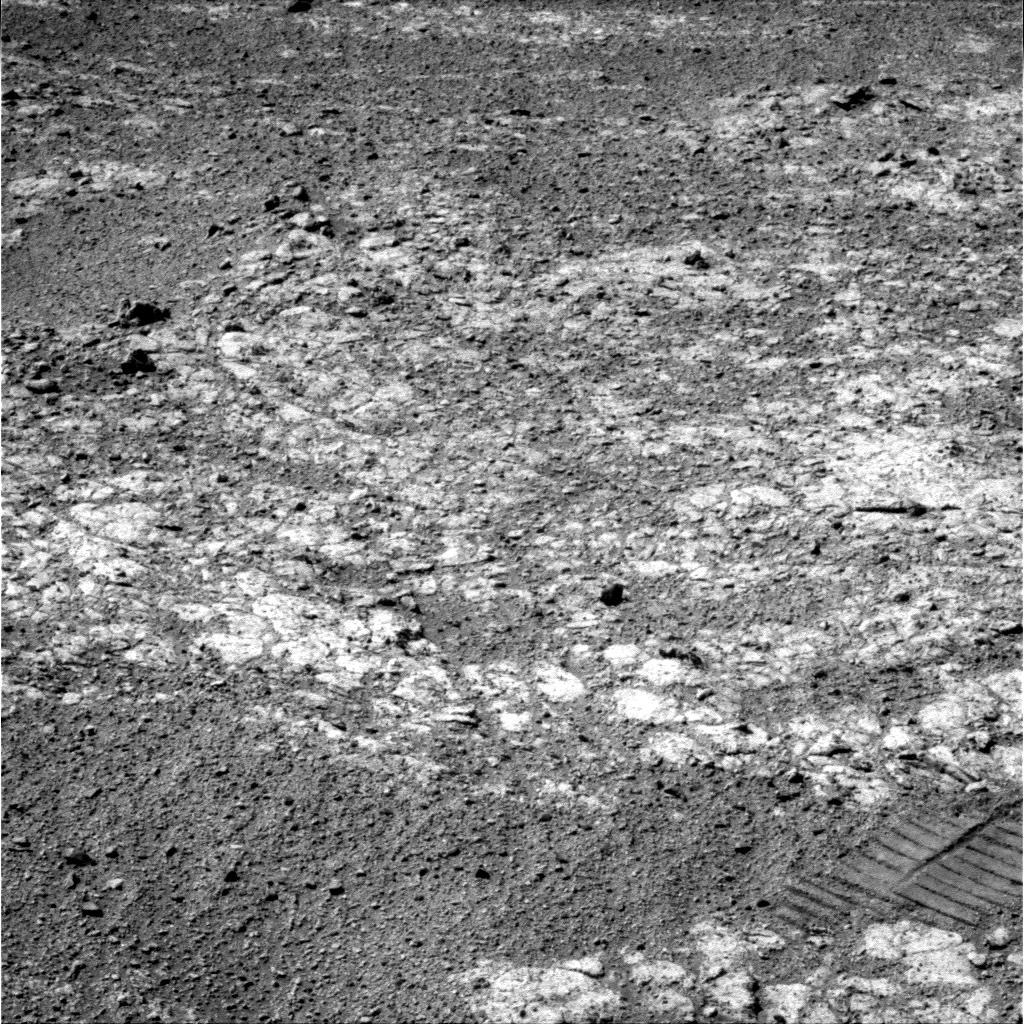
Terrain classes present: Bedrock, Gravel / Sand / Soil, Track